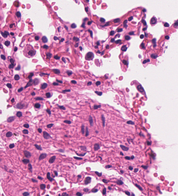
Tumor epithelial tissue: no
Tumor-associated stroma tissue: no
Normal tissue: yes